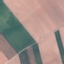
Land use / land cover class: AnnualCrop